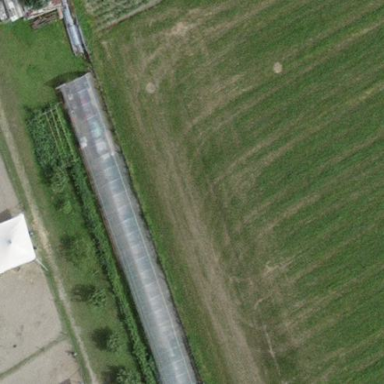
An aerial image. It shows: Greenhouse.